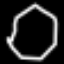
Label: octagon